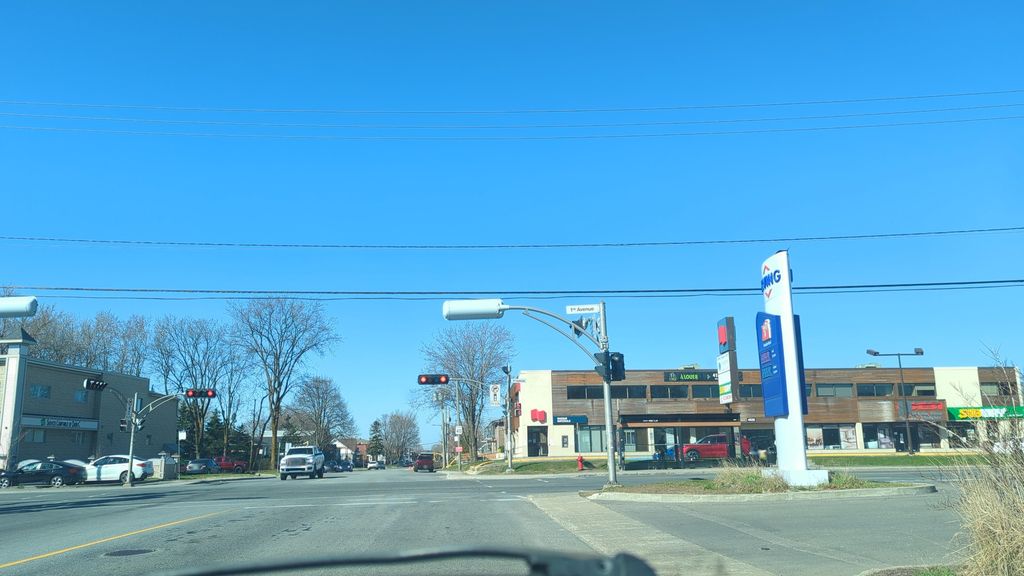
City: quebec_city